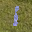
Label: 1